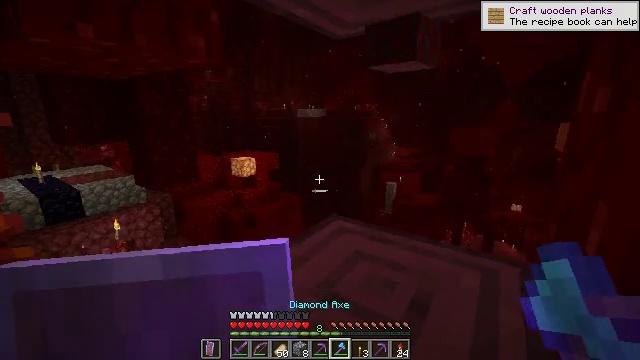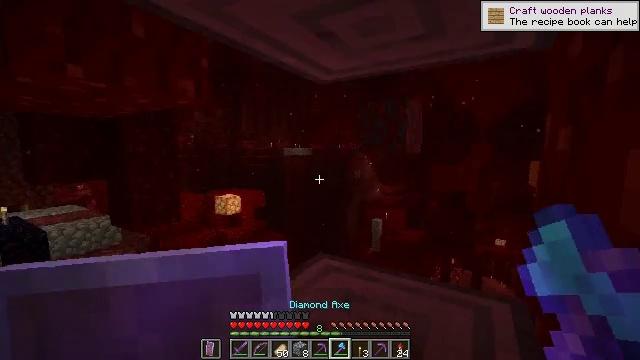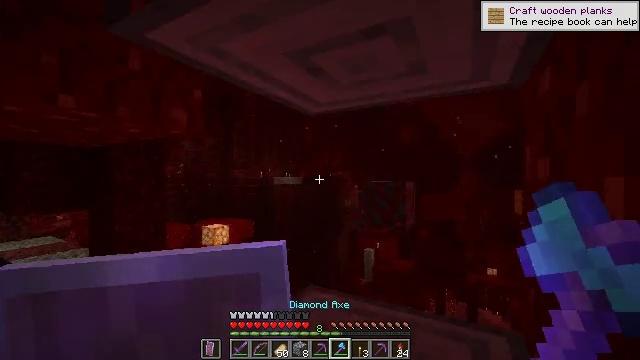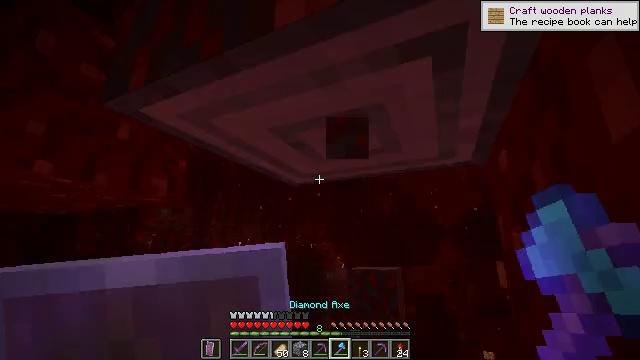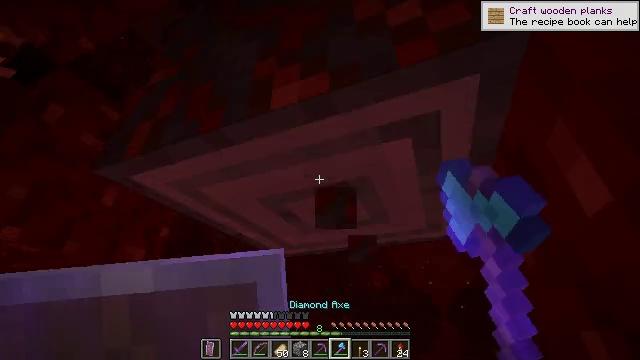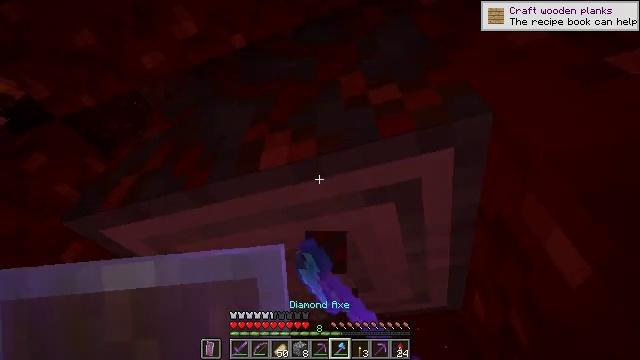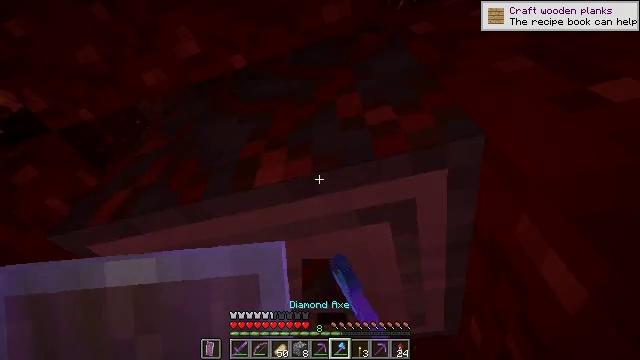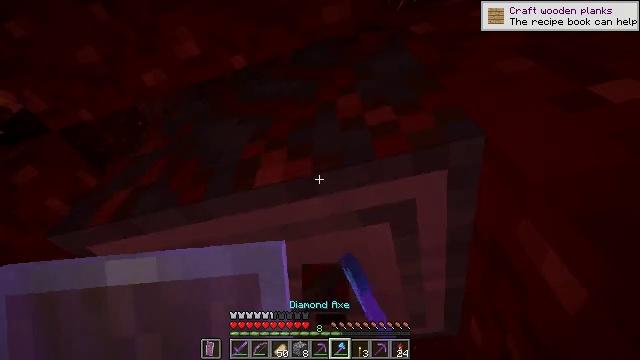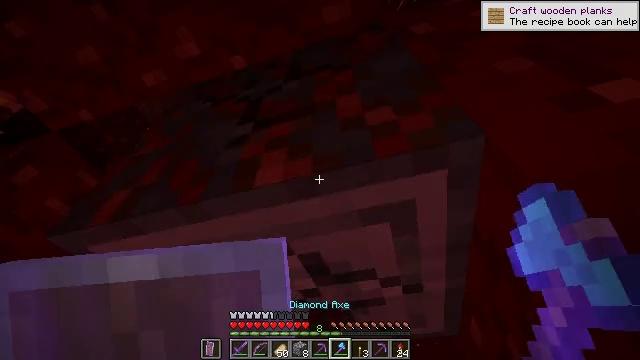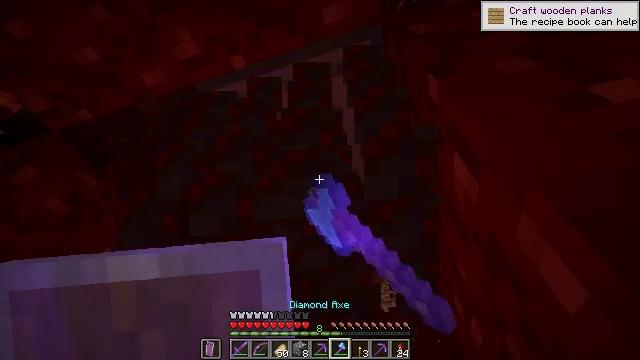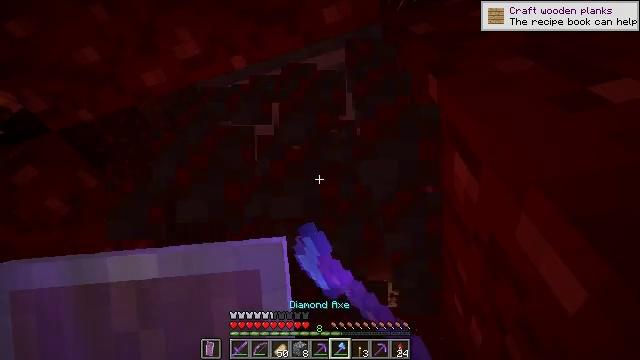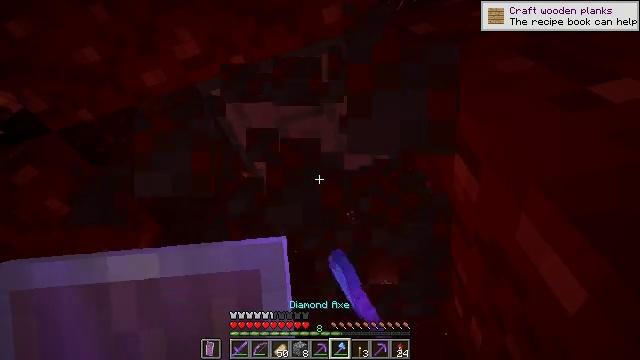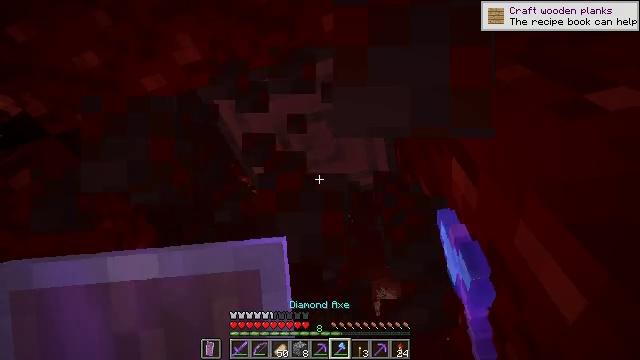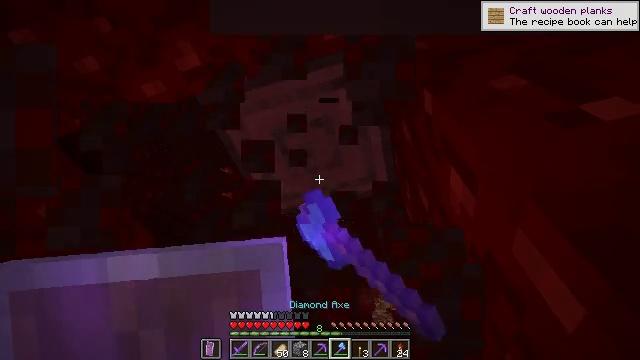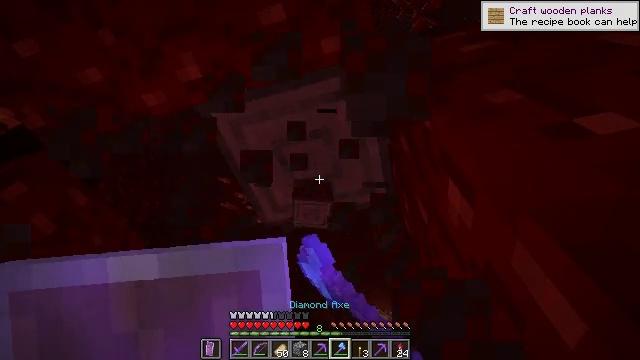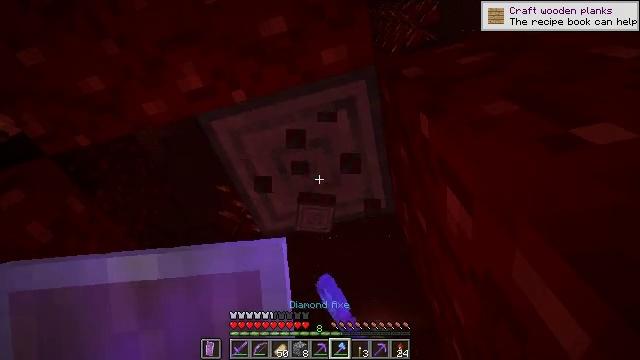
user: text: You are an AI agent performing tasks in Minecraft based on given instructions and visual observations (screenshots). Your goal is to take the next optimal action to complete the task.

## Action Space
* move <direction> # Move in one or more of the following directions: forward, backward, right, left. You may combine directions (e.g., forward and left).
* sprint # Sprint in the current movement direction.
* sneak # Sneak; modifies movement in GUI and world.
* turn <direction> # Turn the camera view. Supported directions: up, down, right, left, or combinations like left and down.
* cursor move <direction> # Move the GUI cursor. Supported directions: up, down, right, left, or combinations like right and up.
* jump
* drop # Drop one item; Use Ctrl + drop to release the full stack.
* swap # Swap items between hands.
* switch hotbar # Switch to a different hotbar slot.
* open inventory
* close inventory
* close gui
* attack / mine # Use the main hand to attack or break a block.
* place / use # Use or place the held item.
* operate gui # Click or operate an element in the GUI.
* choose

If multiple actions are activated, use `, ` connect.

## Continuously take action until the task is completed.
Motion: motion action
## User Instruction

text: Chop crimson stem from the tree.
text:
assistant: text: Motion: turn right and up, attack / mine
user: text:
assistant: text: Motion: turn right and up, attack / mine
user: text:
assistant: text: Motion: turn right and up, attack / mine
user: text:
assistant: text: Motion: turn right and up, attack / mine
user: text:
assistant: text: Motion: turn right and up
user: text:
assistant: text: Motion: turn right and up
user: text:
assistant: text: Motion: no_op
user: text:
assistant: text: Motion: attack / mine
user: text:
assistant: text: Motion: attack / mine
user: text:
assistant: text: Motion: attack / mine
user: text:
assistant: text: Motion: attack / mine
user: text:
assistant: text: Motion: turn up, attack / mine
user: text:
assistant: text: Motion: turn up, attack / mine
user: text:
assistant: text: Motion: turn up, attack / mine
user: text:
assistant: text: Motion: turn up, attack / mine
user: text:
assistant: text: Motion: attack / mine
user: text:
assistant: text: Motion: attack / mine
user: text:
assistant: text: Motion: attack / mine
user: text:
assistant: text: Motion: attack / mine
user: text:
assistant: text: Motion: turn up, attack / mine
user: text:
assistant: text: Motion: attack / mine
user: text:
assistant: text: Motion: attack / mine
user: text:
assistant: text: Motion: attack / mine
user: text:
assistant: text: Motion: attack / mine
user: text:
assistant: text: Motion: attack / mine
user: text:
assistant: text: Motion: no_op
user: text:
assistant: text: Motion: no_op
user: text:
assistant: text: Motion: no_op
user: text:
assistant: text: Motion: no_op
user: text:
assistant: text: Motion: no_op